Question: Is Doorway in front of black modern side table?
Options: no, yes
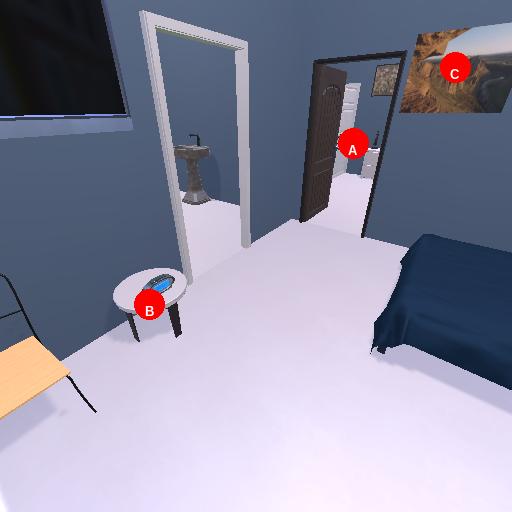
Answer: no